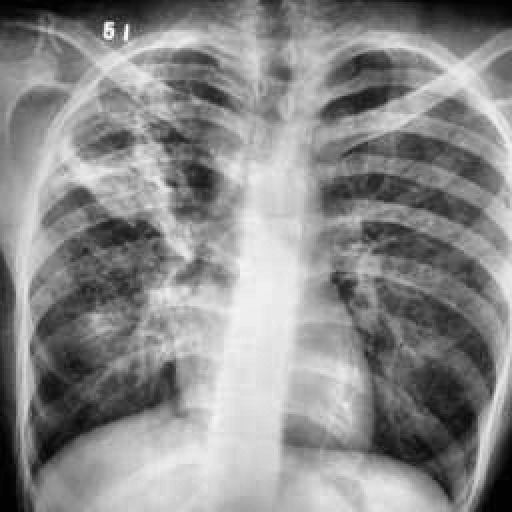
Finding: TUBERCULOSIS